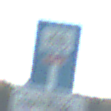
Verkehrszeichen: SackgasseRadverkehrDurchlaessig
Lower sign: HinweisGeaenderteVorfahrtVerkehrsfuehrungVerkehrsregelung3
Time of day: MorningAfternoon
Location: Outdoor (Nature)
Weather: Clear
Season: Autumn
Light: Natural